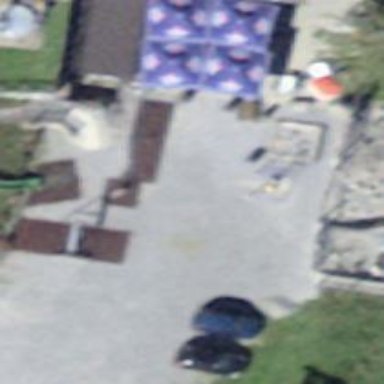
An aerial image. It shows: Playground featuring seesaw.